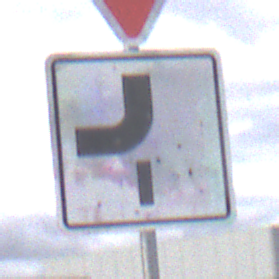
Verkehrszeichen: VerlaufVorfahrtsstrasse7
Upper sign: VorfahrtGewaehren
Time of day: MorningAfternoon
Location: Outdoor (Suburban)
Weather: PartlyCloudy
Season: NotSpecified
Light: Natural